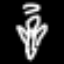
Label: angel